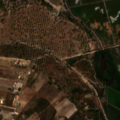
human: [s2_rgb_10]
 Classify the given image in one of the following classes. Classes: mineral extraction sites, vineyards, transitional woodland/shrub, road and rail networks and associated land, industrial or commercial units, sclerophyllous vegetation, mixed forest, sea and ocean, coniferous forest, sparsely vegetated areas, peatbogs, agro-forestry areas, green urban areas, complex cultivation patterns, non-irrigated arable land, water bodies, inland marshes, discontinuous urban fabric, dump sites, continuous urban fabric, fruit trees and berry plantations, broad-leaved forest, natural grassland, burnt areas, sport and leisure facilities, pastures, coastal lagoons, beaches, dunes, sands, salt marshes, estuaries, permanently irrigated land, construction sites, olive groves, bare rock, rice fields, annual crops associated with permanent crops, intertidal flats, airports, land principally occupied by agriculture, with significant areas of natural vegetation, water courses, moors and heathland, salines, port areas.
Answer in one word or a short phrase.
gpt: rice fields, complex cultivation patterns, agro-forestry areas, mixed forest